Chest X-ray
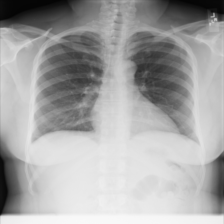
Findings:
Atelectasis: negative
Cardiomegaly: positive
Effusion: negative
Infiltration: negative
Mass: negative
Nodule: negative
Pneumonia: negative
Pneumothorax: negative
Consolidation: negative
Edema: negative
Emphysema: negative
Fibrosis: negative
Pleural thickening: negative
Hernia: negative